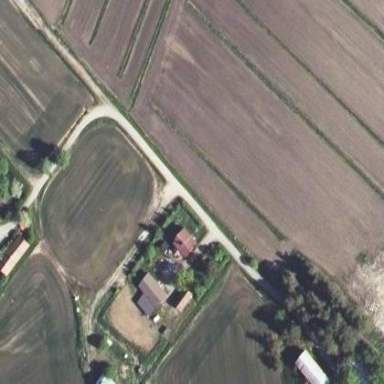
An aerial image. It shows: Farmyard area.